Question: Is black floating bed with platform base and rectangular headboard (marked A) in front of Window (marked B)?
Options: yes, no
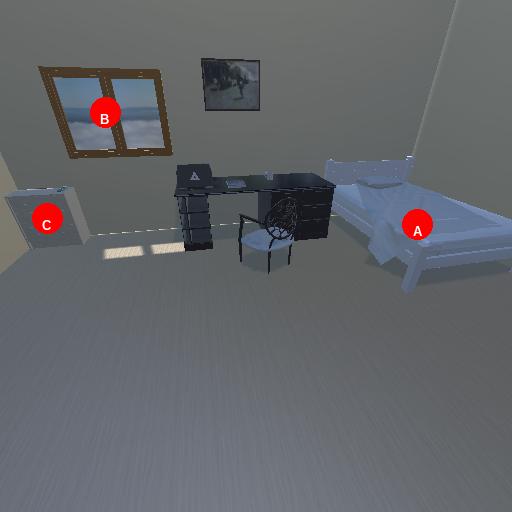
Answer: yes